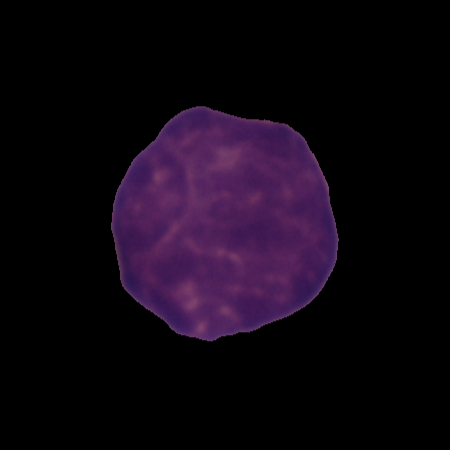
Label: cancer